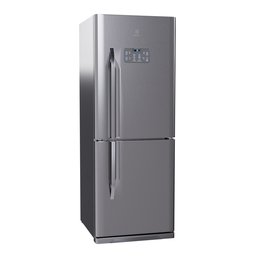
Label: appliances